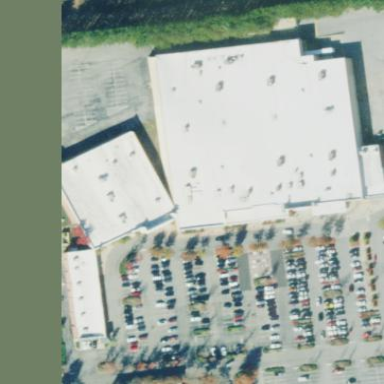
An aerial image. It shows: Supermarket located in building.